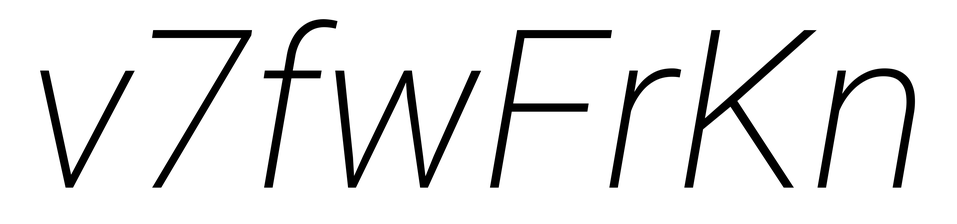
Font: Roboto-Italic_ExtraLight_Italic